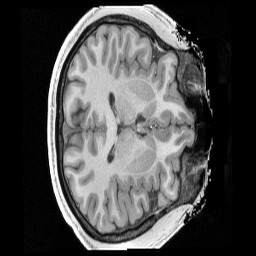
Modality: T1w
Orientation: axial
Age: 18
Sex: male
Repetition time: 2.4 s
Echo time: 0.00222 s